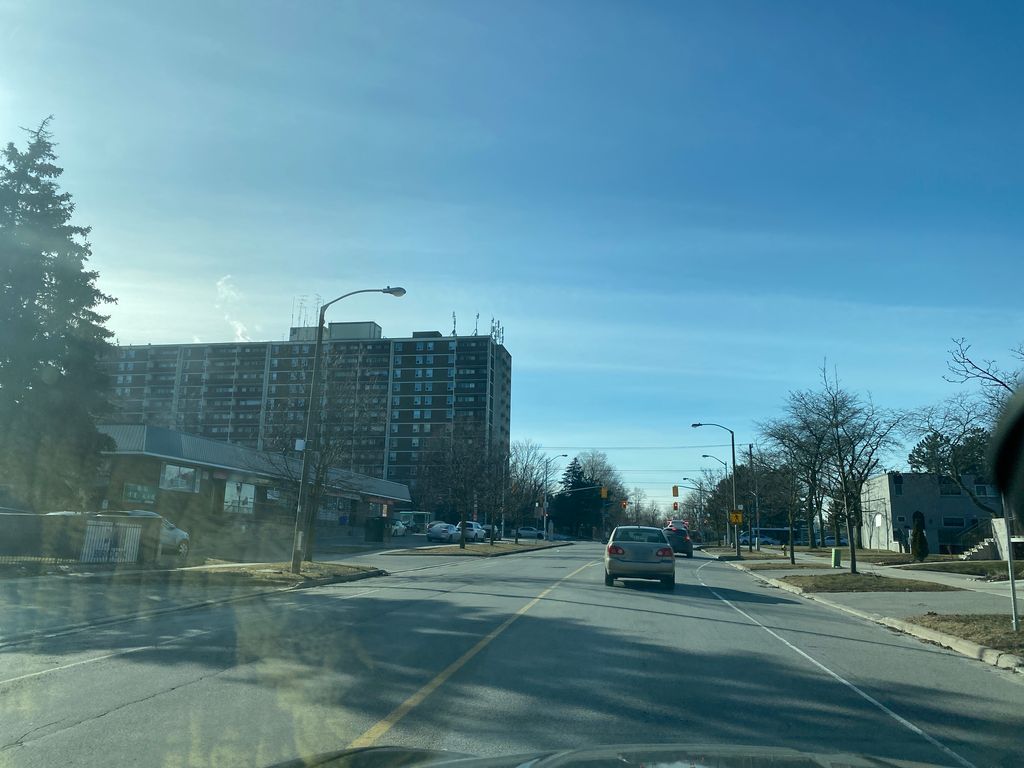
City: toronto